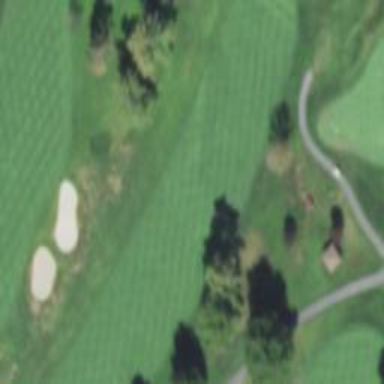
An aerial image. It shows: Scenic golf fairway.